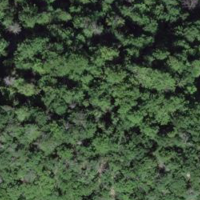
EUNIS habitat code: 41
Species observed at this site:
Mercurialis perennis